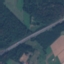
Land use / land cover: Highway